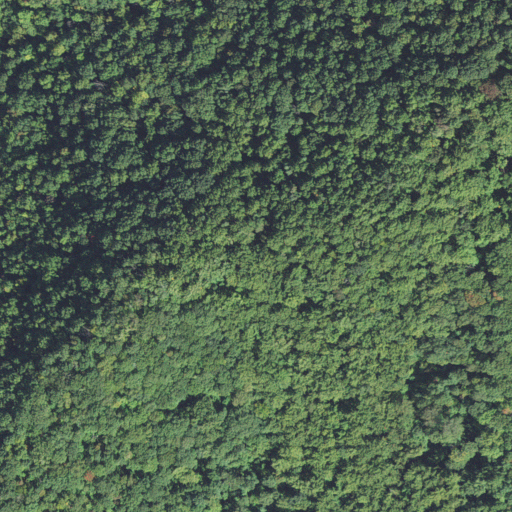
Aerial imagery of gap in North Carolina named Runyon Gap containing deciduous forest and mixed forest